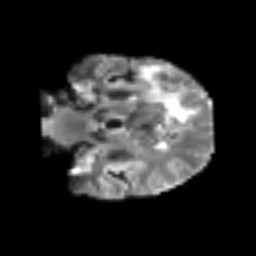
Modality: T2w
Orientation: coronal
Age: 66
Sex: male
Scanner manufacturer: siemens
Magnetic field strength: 3 T
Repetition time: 6.1 s
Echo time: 0.101 s